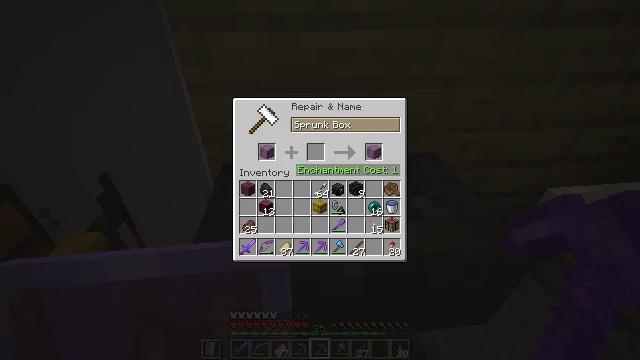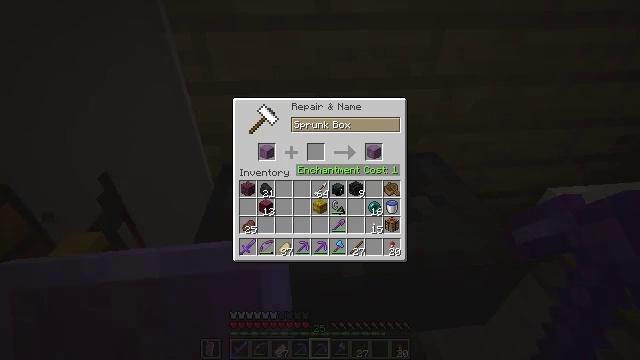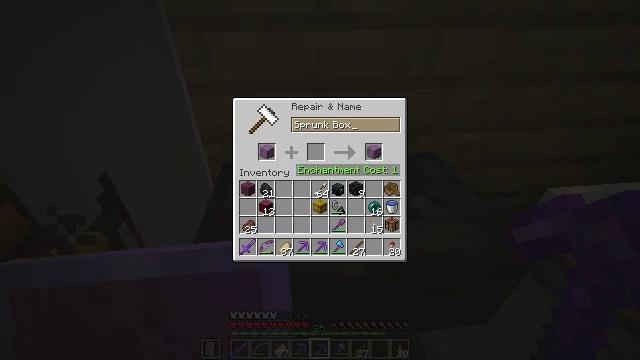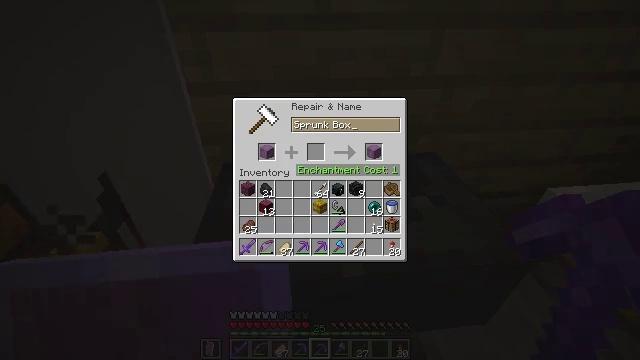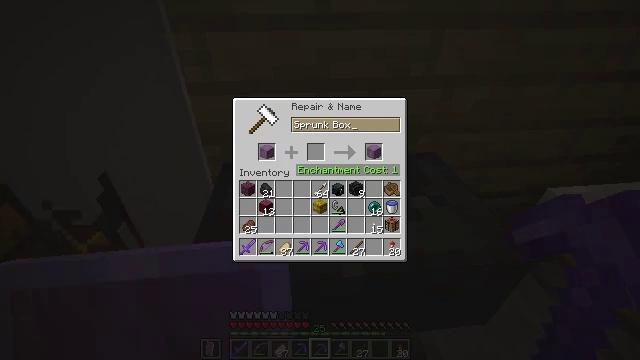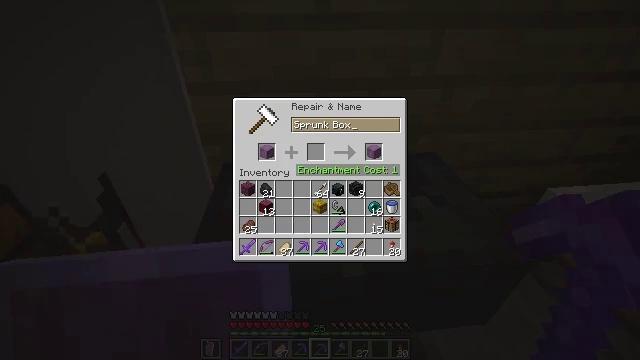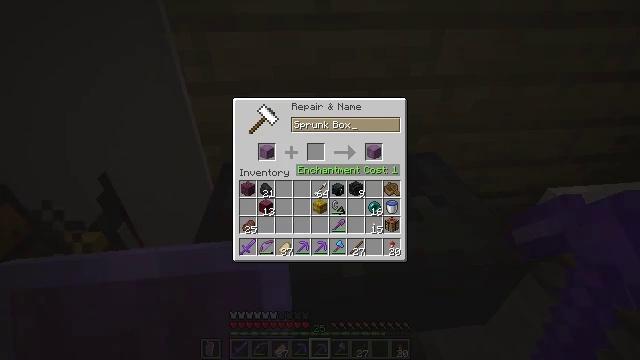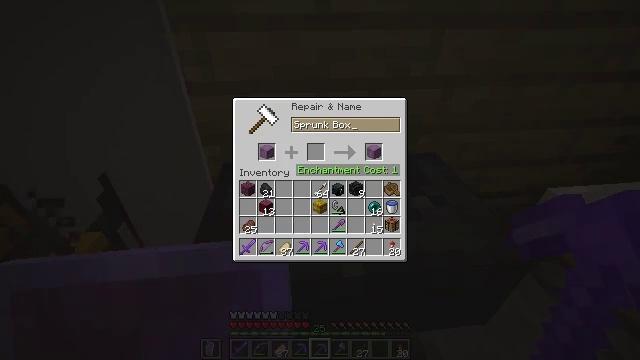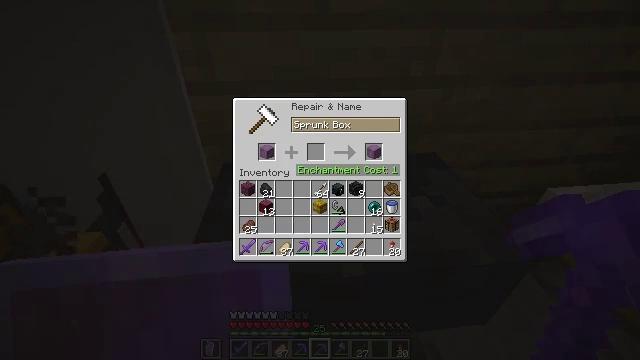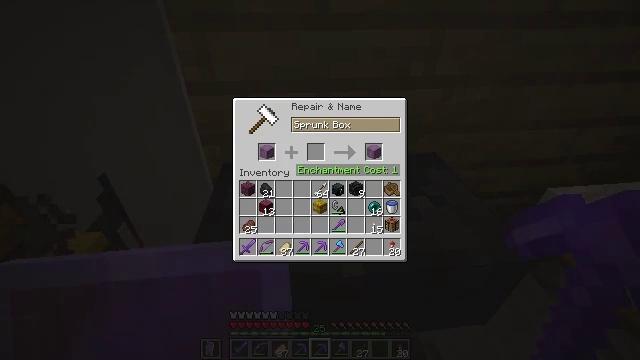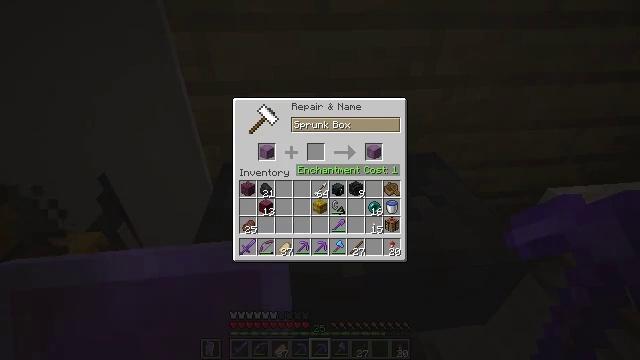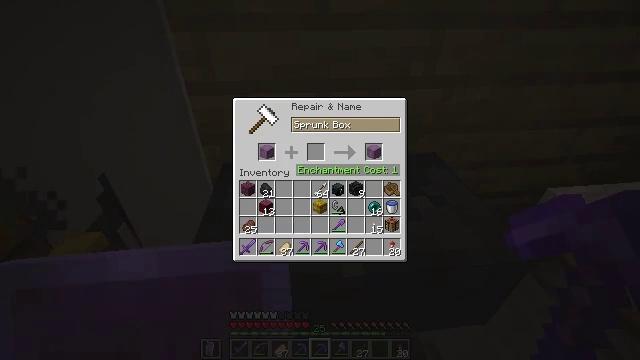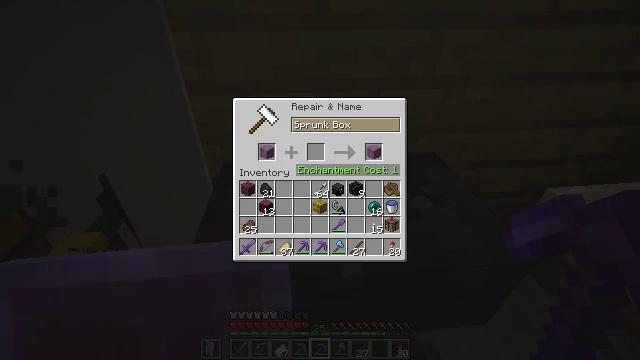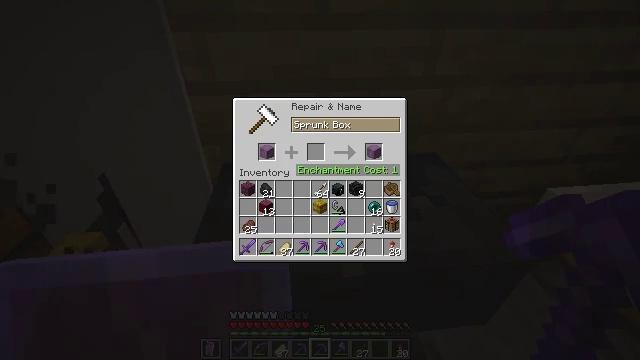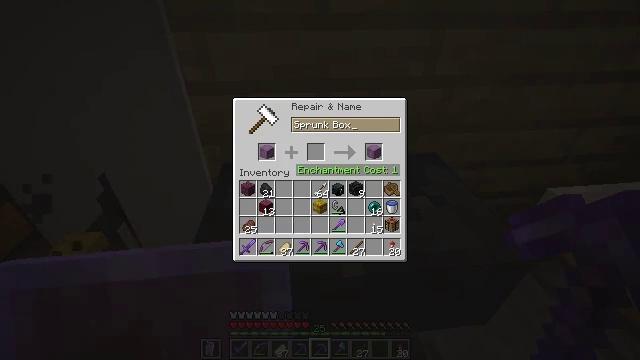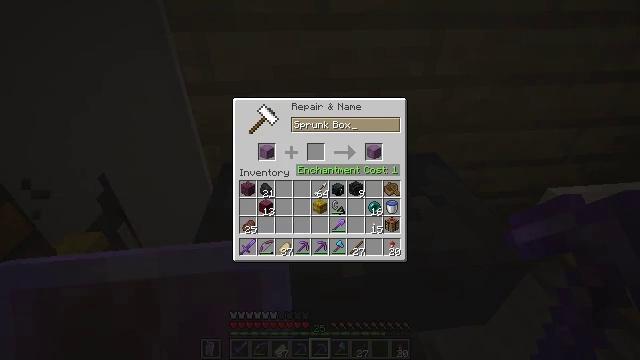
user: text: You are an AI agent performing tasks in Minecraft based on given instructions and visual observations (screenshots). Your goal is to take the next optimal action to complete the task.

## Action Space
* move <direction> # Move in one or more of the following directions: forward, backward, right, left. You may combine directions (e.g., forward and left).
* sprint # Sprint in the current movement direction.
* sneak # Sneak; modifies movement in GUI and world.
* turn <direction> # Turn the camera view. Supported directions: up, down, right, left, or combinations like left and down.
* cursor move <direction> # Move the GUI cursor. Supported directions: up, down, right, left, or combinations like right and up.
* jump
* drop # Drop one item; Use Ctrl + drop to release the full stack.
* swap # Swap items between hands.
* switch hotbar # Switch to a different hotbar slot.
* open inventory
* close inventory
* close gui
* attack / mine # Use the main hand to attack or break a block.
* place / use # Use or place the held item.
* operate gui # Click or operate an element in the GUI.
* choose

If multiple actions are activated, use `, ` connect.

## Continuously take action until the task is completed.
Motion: motion action
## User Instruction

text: Use resources to craft magenta dye.
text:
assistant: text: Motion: no_op
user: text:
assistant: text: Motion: no_op
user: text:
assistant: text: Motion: no_op
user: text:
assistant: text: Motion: no_op
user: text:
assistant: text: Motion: no_op
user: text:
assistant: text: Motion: no_op
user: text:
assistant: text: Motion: no_op
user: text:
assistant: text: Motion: no_op
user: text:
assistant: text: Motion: no_op
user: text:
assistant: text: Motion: no_op
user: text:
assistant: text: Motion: no_op
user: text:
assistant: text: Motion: no_op
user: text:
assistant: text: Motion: no_op
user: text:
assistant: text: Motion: no_op
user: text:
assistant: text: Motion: no_op
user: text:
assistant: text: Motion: no_op
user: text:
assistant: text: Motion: no_op
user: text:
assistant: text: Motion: no_op
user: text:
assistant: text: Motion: no_op
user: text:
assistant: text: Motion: no_op
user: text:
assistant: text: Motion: no_op
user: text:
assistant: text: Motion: no_op
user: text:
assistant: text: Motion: no_op
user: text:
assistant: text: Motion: no_op
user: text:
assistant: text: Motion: no_op
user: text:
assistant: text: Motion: no_op
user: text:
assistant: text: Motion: no_op
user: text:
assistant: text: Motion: no_op
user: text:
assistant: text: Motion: no_op
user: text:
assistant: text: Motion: no_op